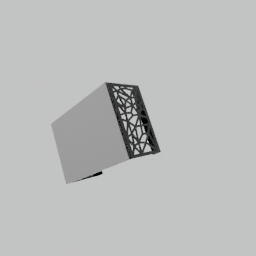
Label: furniture